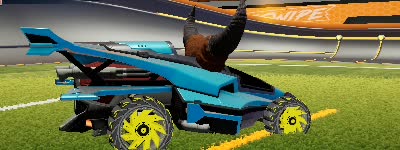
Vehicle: aftershock